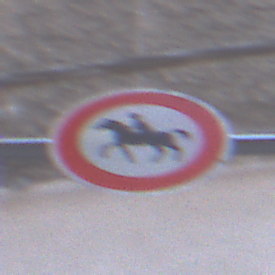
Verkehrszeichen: VerbotReiter
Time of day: MorningAfternoon
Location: Outdoor (Urban)
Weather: PartlyCloudy
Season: NotSpecified
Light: Natural